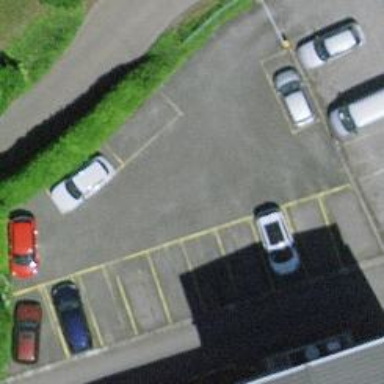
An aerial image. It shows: Parking area with asphalt surface.